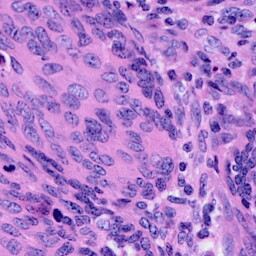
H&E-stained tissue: Cervix